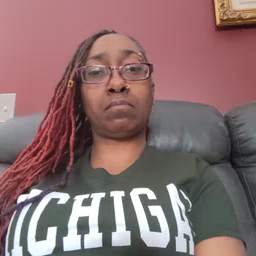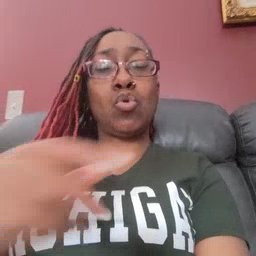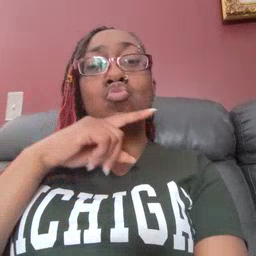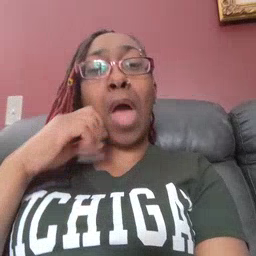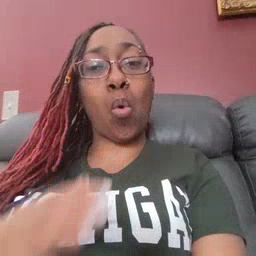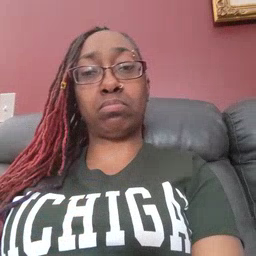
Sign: dryer